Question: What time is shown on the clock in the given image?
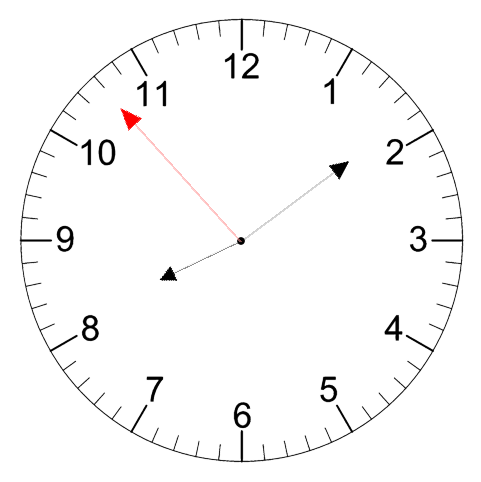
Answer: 08:08:53